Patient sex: F
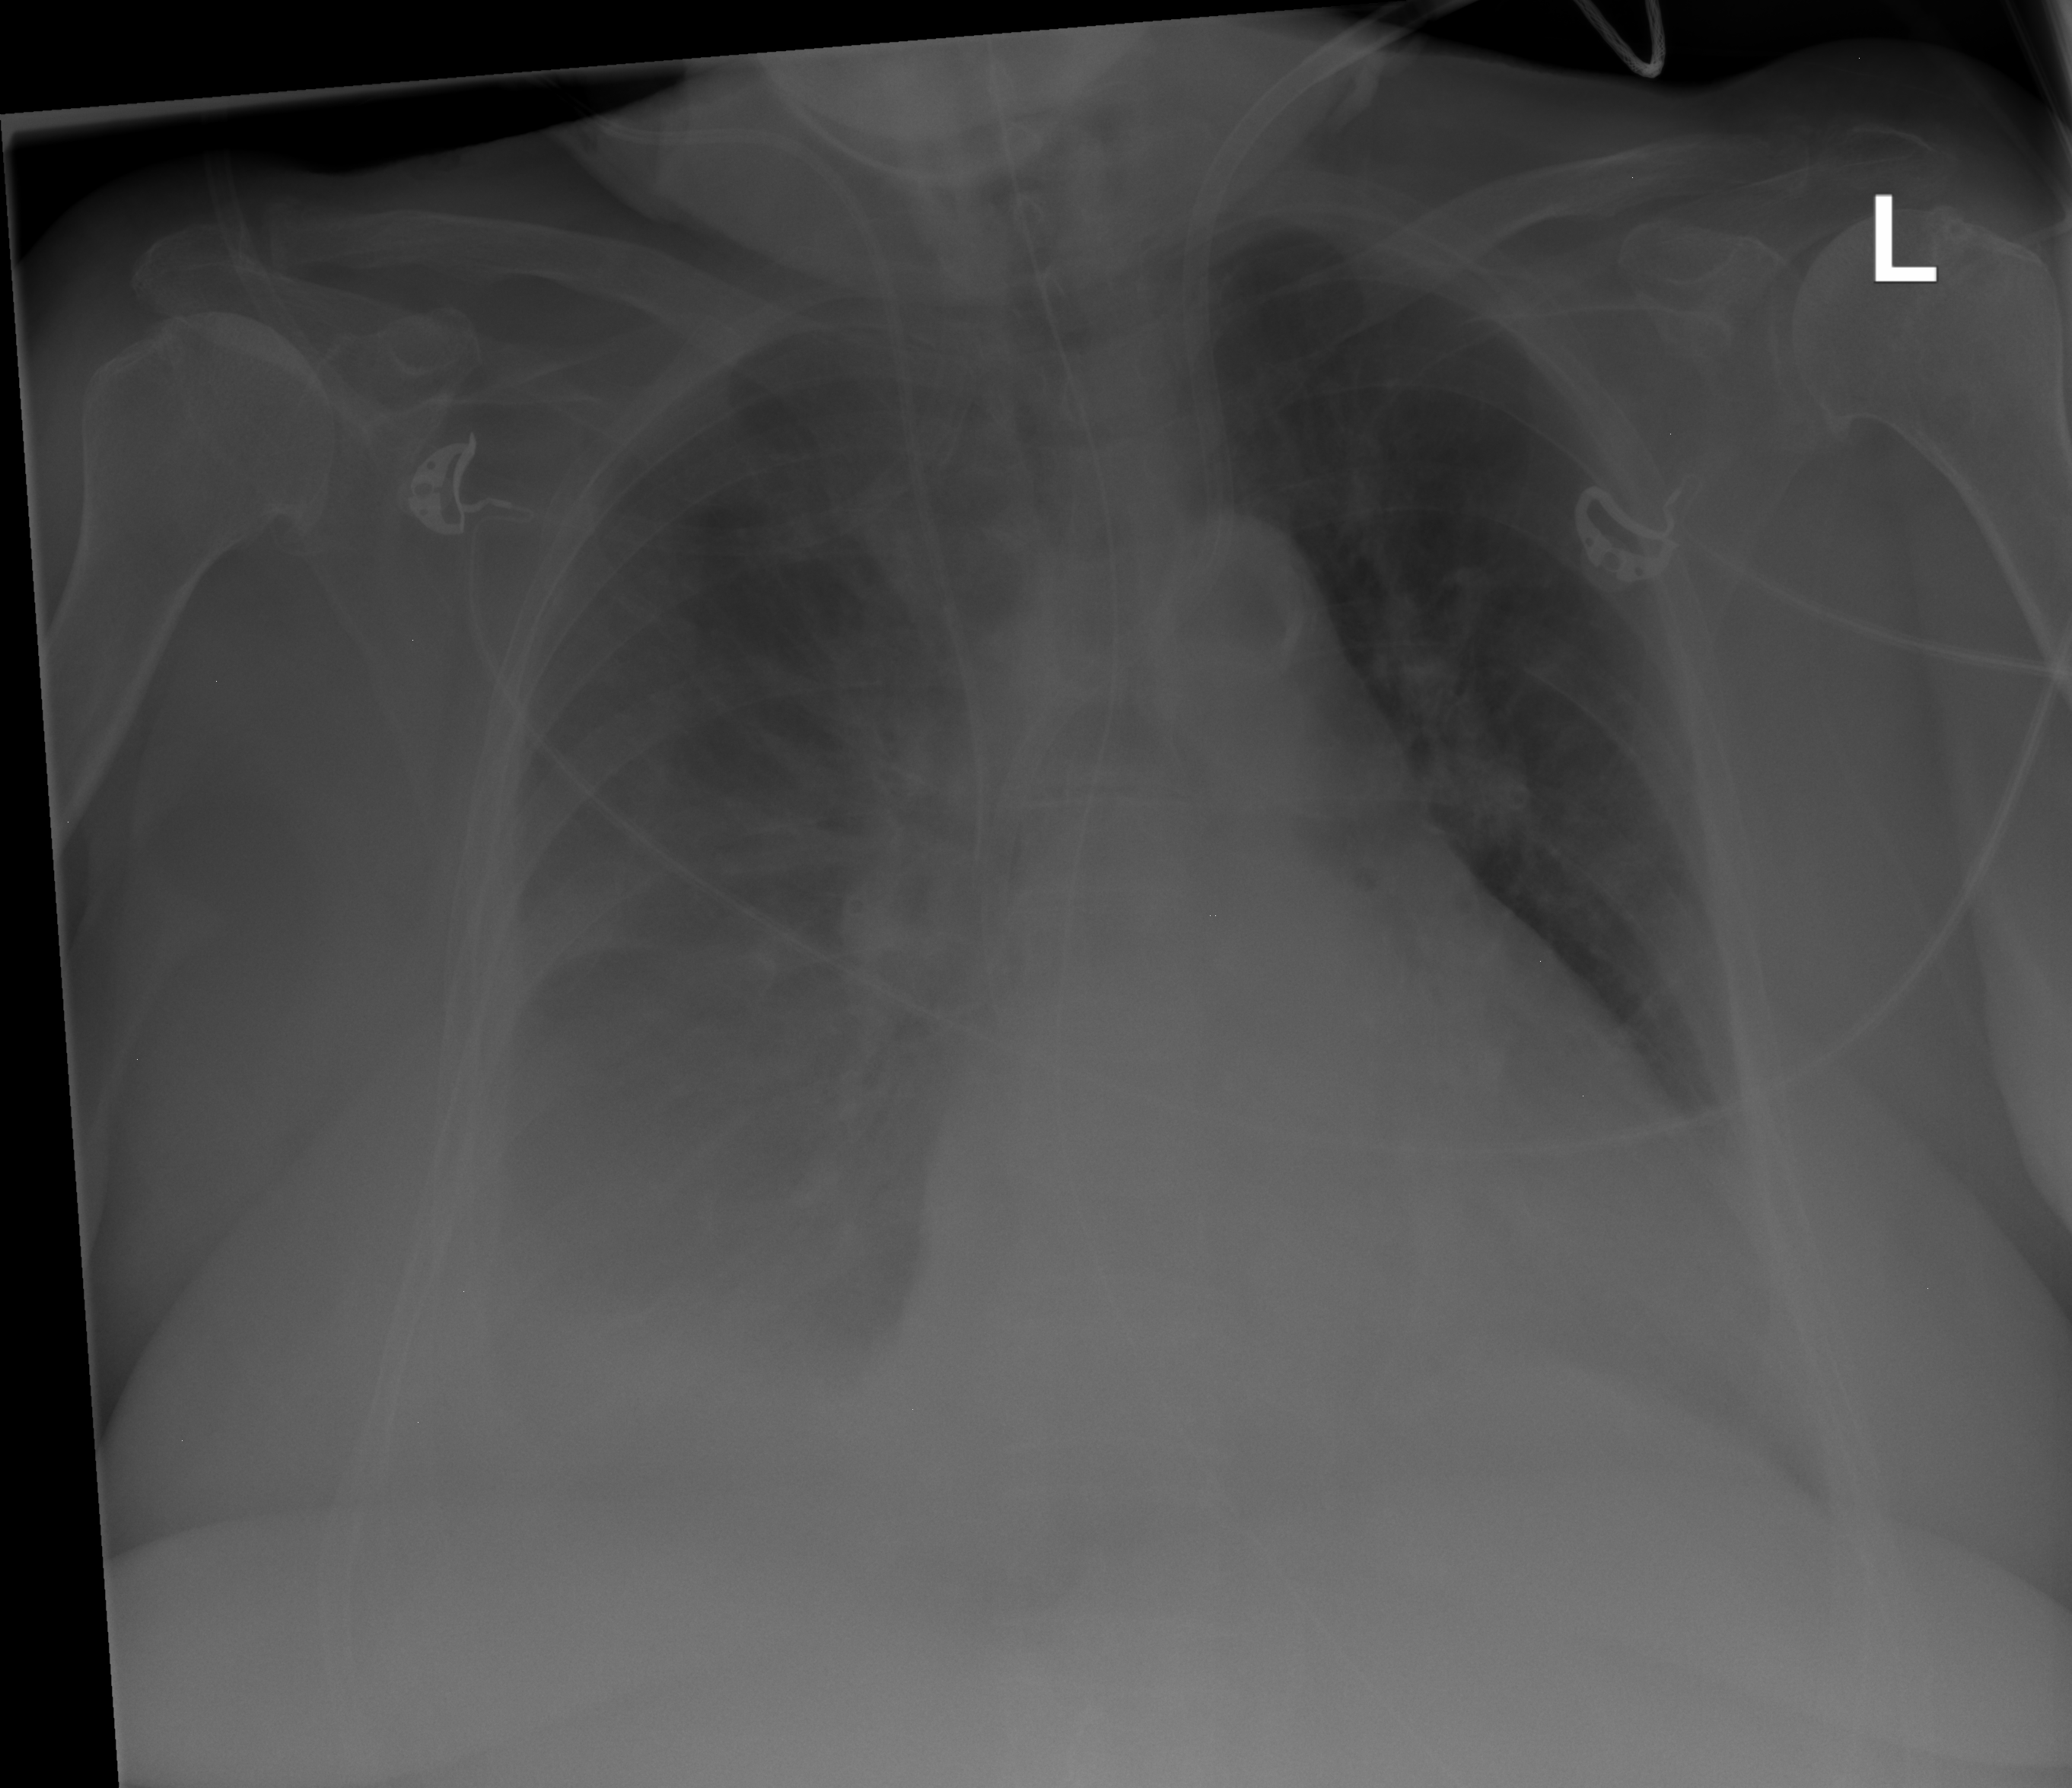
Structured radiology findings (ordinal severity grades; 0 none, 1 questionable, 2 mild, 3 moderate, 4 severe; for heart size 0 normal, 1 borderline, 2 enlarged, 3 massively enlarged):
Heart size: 2
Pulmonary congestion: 0
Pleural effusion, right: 3
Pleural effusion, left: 1
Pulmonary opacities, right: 0
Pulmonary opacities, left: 0
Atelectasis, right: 2
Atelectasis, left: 0